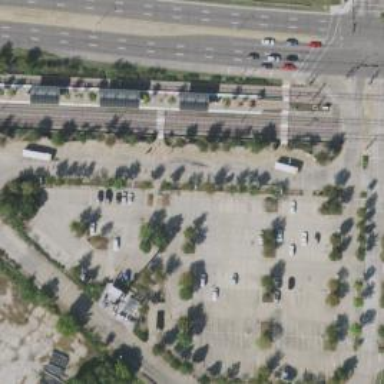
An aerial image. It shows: Busway road.